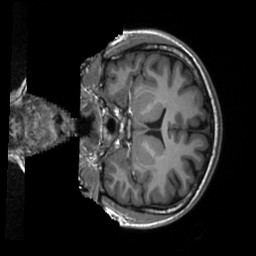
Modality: T1w
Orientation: coronal
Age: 21
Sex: female
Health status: healthy
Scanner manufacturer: siemens
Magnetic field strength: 3 T
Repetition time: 2.3 s
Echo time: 0.00229 s